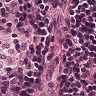
Metastatic tissue present: no